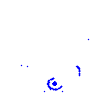
Particle: electron